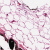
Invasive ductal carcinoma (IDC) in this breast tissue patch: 0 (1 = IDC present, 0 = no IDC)